Field crop: tomato
Growth stage: 1
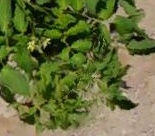
Species: tomato